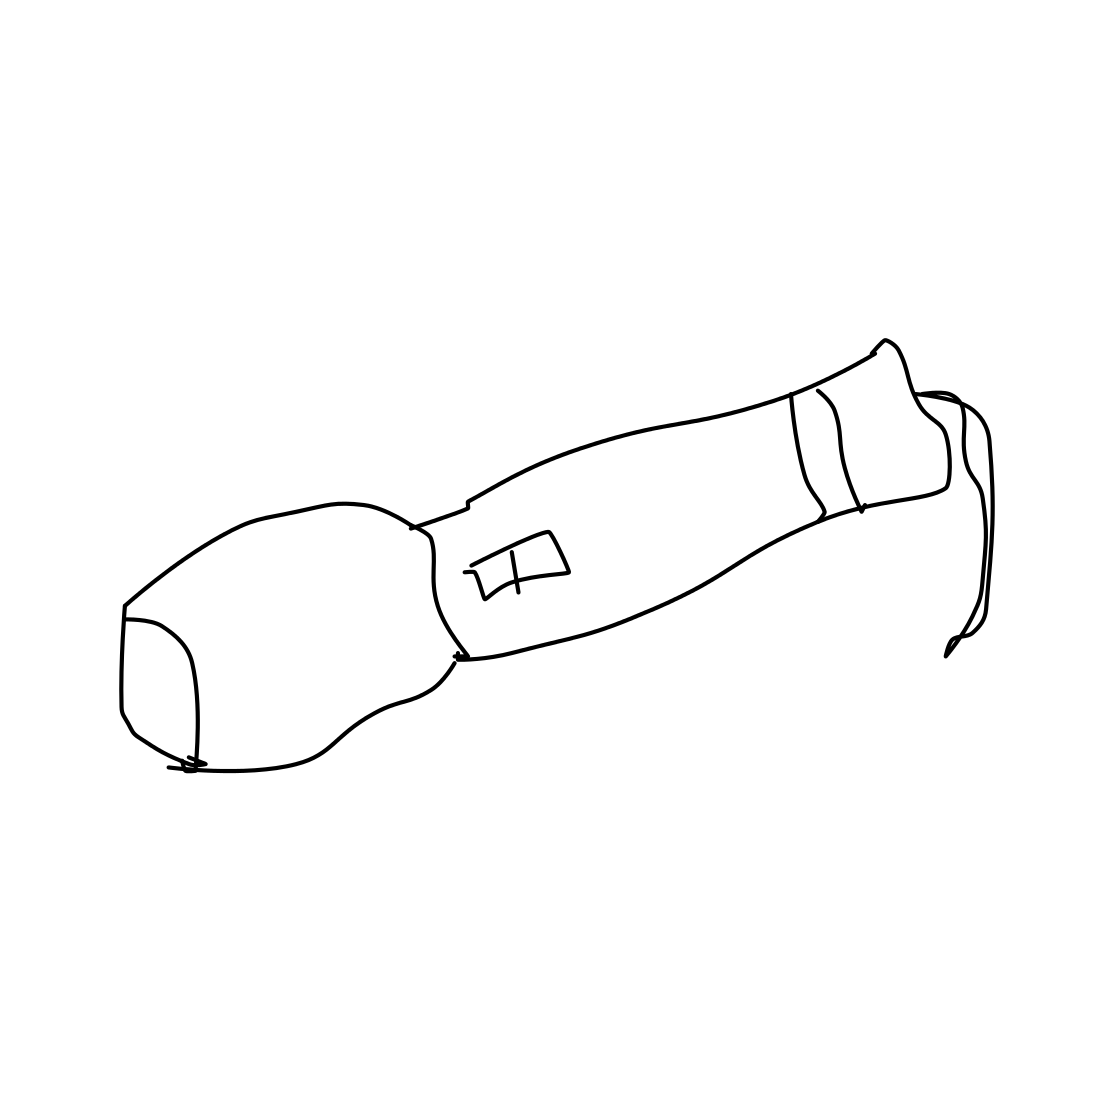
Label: flashlight